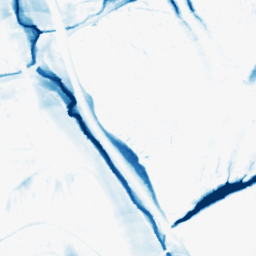
Category: morphological
Decomposition family: morphological_ellipse
Decomposition parameters: operation: closing
width: 20
height: 50
Upsampling method: linear_exact
Upsampling parameters: scale: 4
Upsampling scale: 4